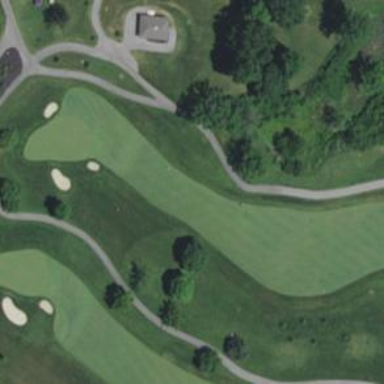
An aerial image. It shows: Asphalt path designated as golf cartpath.